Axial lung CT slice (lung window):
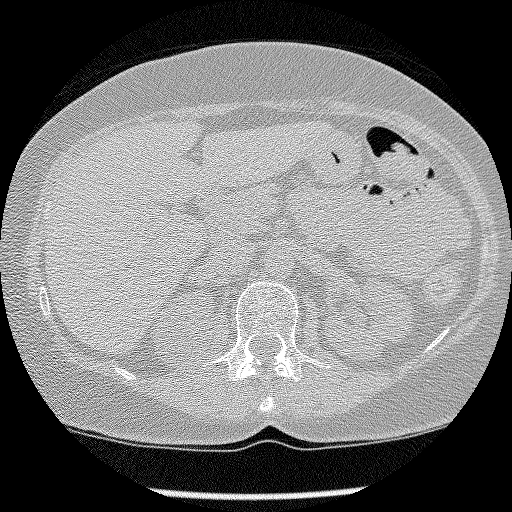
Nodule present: no